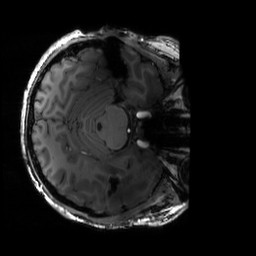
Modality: T1w
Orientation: axial
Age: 23
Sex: male
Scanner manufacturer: siemens
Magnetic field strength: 6.98 T
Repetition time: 3 s
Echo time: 0.00388 s